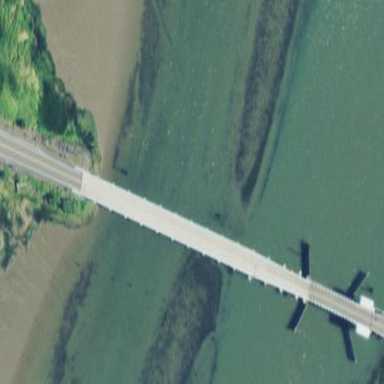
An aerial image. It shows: Man-made bridge.